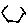
Label: hexagon